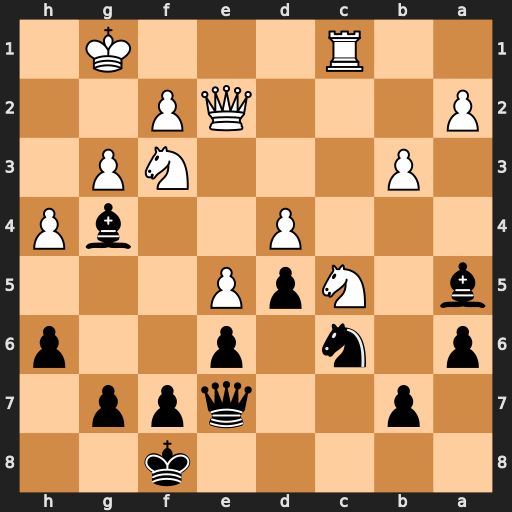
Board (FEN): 5k2/1p2qpp1/p1n1p2p/b1NpP3/3P2bP/1P3NP1/P3QP2/2R3K1
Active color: b
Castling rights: -
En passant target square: -
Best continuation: Nxd4 Nxd4 Bxe2